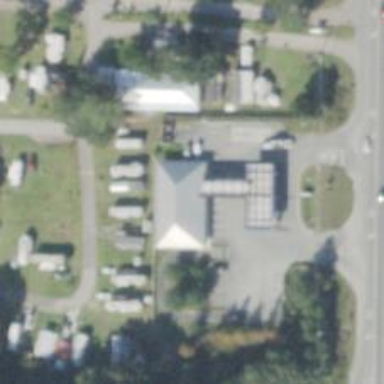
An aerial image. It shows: Convenience shop.